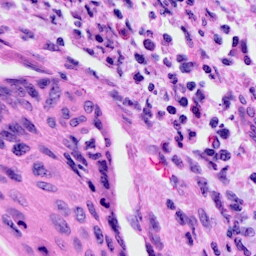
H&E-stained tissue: Cervix